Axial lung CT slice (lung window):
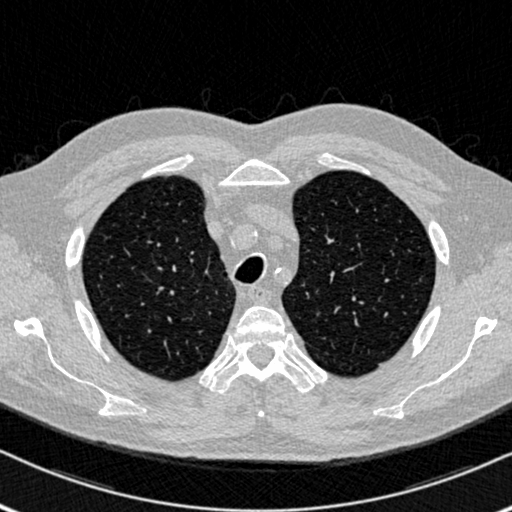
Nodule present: no